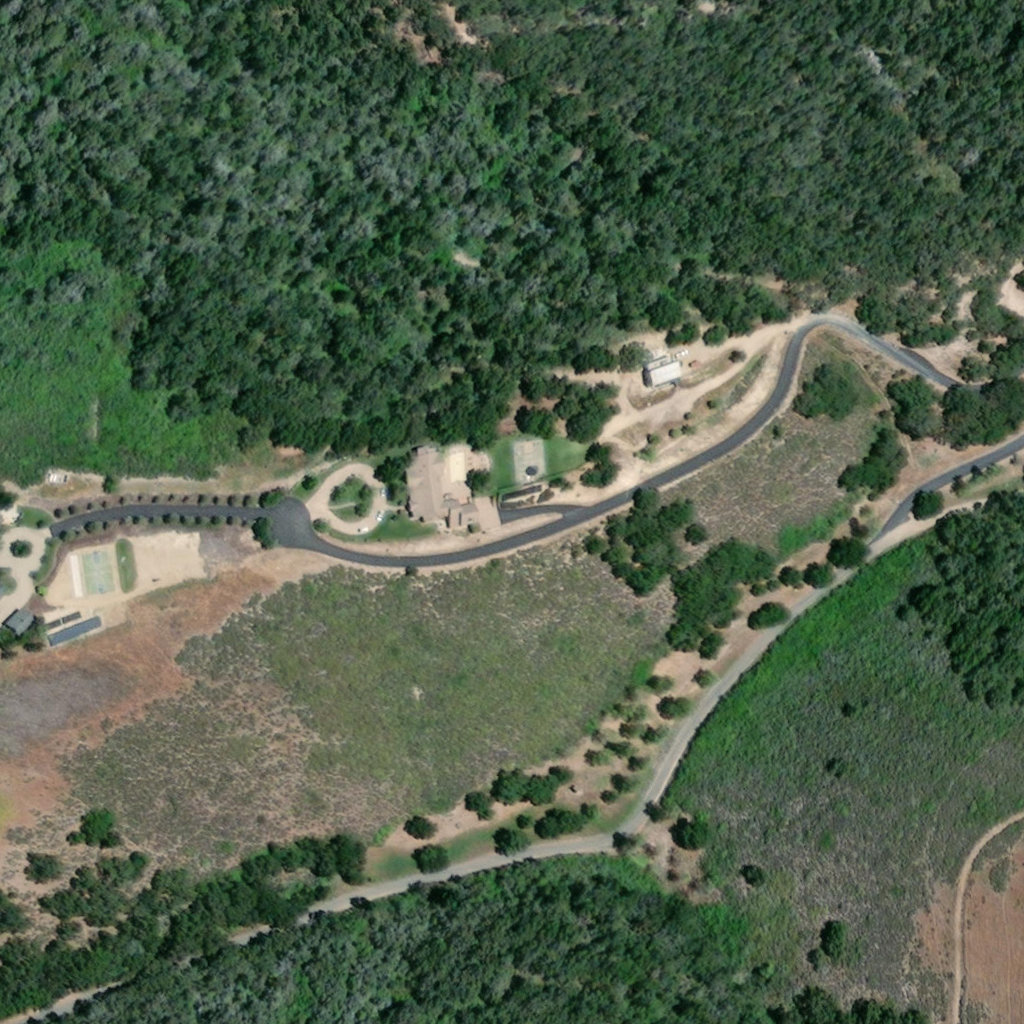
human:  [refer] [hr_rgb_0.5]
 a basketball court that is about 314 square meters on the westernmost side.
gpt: <box>[[7, 53, 11, 58, 0]]</box>